Question: Following the <URL> tutorial I'm attempting write a piece to add users to Active Directory using the 'System.DirectoryServices' namespace but I'm getting the error mentioned in the title with each attempt.
As the error suggests, I took a look at how my path-name was structured but I have my doubts still yet.
My goal is to add a new user and place the user in an AD group.
Technically, our "Groups" are really just Organizational Units under the parent DC.

OU(Department Name) > OU (Users) > CN(User)
I would also assume that I can set certain properties to the user as I add their new account, although I'm not sure what the limitations are to this.
'''
public static string CreateUserAccount()
{
try
{
DirectoryEntryData newUserADdata = new DirectoryEntryData();
string oGUID = string.Empty;
string connectionPrefix = "LDAP://" + "DOMAIN";
DirectoryEntry dirEntry = new DirectoryEntry(connectionPrefix);
DirectoryEntry newUser = dirEntry.Children.Add
// Define directory entry based on Organizational Units and Common Names
("CN=" + newUserADdata.NewUserFirstName + newUserADdata.NewUserLastName + ", OU = " + newUserADdata.NewUserOrganizationDepartment + ", DC = domain, DC = local", "user");
// Prepair Data for New Entry
// Initial Login Information
newUser.Properties["samAccountName"].Value = newUserADdata.NewUserLoginUserName; // Set Initial Username
newUser.Invoke("SetPassword", new object[] { newUserADdata.NewUserLoginPassword }); // Set Initial Password
newUser.Properties["userPrincipalName"].Value = newUserADdata.NewUserLoginUserName + "@domain.local"; // Principal Name
newUser.Properties["pwdLastSet"].Value = "0"; // Set "Password Last Set" property to 0 to invoke a password change upon first login
// General
newUser.Properties["givenName"].Value = newUserADdata.NewUserFirstName; // First name
newUser.Properties["sn"].Value = newUserADdata.NewUserLastName; // Last Name
newUser.Properties["displayName"].Value = newUserADdata.NewUserDisplayName; // Display Name
newUser.Properties["description"].Value = newUserADdata.NewUserDescription; // Description
newUser.Properties["physicalDeliveryOfficeName"].Value = newUserADdata.NewUserOffice; // Office
newUser.Properties["telephoneNumber"].Value = newUserADdata.NewUserTelephone; // Telephone Number
newUser.Properties["homeDrive"].Value = newUserADdata.NewUserHomeDriveLetter; // Home Drive Letter (H:)
newUser.Properties["homeDirectory"].Value = newUserADdata.NewUserHomeDrivePath; // Home Drive Path
// Telephones
newUser.Properties["homePhone"].Value = newUserADdata.NewUserTelephoneHome; // Home Phone Number
newUser.Properties["pager"].Value = newUserADdata.NewUserTelephonePager; // Pager Number
newUser.Properties["mobile"].Value = newUserADdata.NewUserTelephoneMobile; // Mobile Phone Number
newUser.Properties["facsimileTelephoneNumber"].Value = newUserADdata.NewUserTelephoneFax; // Fax Number
newUser.Properties["ipPhone"].Value = newUserADdata.NewUserTelephoneIP; // IP Phone Number
// Address
newUser.Properties["streetAddress"].Value = newUserADdata.NewUserAddressStreet; // Street
newUser.Properties["postOfficeBox"].Value = newUserADdata.NewUserAddressPObox; // P.O. Box
newUser.Properties["l"].Value = newUserADdata.NewUserAddressCity; // City
newUser.Properties["st"].Value = newUserADdata.NewUserAddressState; // State/Province
newUser.Properties["postalCode"].Value = newUserADdata.NewUserAddressZipCode; // Zip/Postal Code
newUser.Properties["c"].Value = newUserADdata.NewUserAddressCountry; // Country/Region Name
// Organization
newUser.Properties["title"].Value = newUserADdata.NewUserOrganizationJobTitle; // Job Title
newUser.Properties["department"].Value = newUserADdata.NewUserOrganizationDepartment; // Deparment
newUser.Properties["company"].Value = newUserADdata.NewUserOrganizationCompany; // Company
newUser.Properties["manager"].Value = newUserADdata.NewUserOrganizationManagerName; // Manager Name
newUser.CommitChanges();
oGUID = newUser.Guid.ToString();
int val = (int)newUser.Properties["userAccountControl"].Value;
///////////////////////////////////////////////////////////////////////////////////////////////////////////////
/// Account Control Flags :: syntax :: val | hex | hex | and so on... http://support.microsoft.com/kb/305144
//////////////////////////////////////////////////////////////////////////////////////////////////////////////
newUser.Properties["userAccountControl"].Value = val | 512; // Normal User Settings
newUser.CommitChanges();
dirEntry.Close();
newUser.Close();
}
catch (System.DirectoryServices.DirectoryServicesCOMException e)
{
return "<br /><br /><div class='alert alert-danger'><b><i class='fa fa-exclamation-triangle'></i> An Error has occured:</b> <br /><br />" + e.ToString() + "</div>";
}
return "<br /><br /><div class='alert alert-success'><b>Success:<b> <br /><br />The User has been successfully added to Active Directory.</div>";
}
'''
Any idea how I might get this to work?
I really appreciate it.
---
---
For those of you lead to this post by your search for AD solutions..
I've gone with the solution proposed by marc_s. This makes things much easier and speed development along.
One item worth mentioning is that the <URL>. This will allow you to add additional properties to the class that are not included such as 'physicalDeliveryOfficeName' or maybe 'facsimileTelephoneNumber' for example.
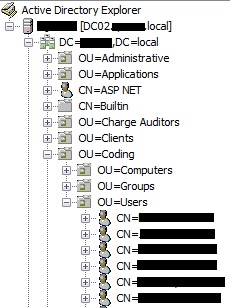
Answer: If you're on .NET 3.5 and up, you should check out the 'System.DirectoryServices.AccountManagement' (S.DS.AM) namespace. Read all about it here:
- <URL>
Basically, you can define a domain context and easily find users and/or groups in AD:
'''
// set up domain context
using (PrincipalContext ctx = new PrincipalContext(ContextType.Domain))
{
// find a user
UserPrincipal user = UserPrincipal.FindByIdentity(ctx, "SomeUserName");
if(user != null)
{
// do something here....
}
// add a new user
UserPrincipal newUser = new UserPrincipal(ctx);
// set properties
newUser.givenName = "....";
newUser.surname = "....";
.....
// save new user
newUser.Save();
}
'''
The new S.DS.AM makes it really easy to play around with users and groups in AD!